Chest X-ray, AP view. Patient: 46 years old, sex M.
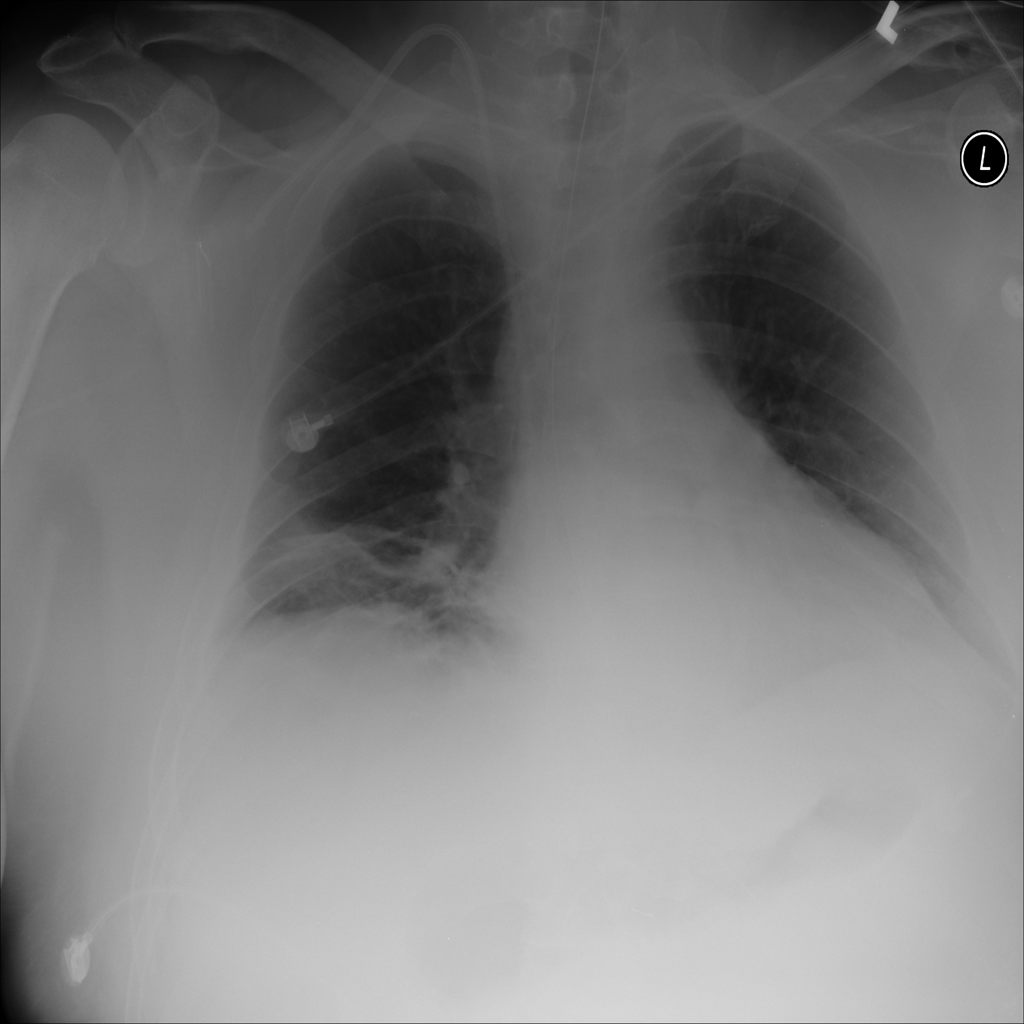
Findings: Atelectasis